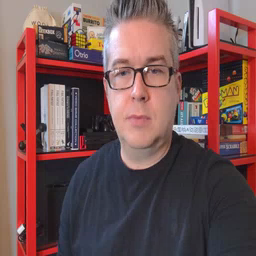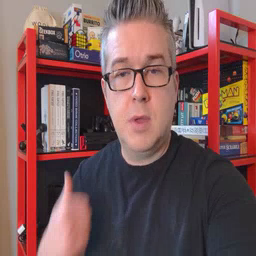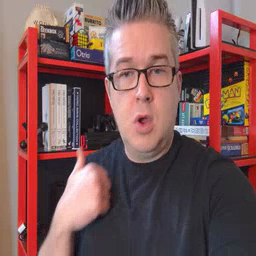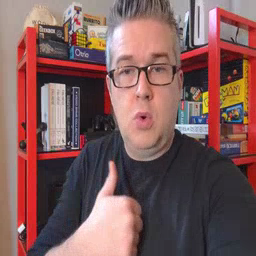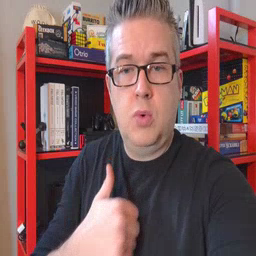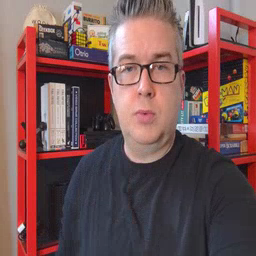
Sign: jacket